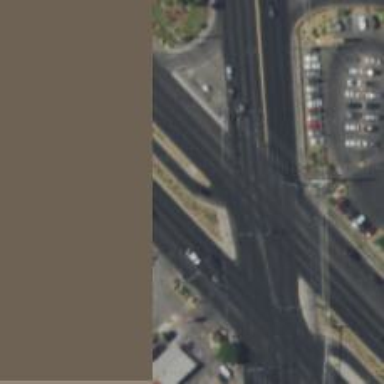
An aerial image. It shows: Asphalt road with primary link designation.